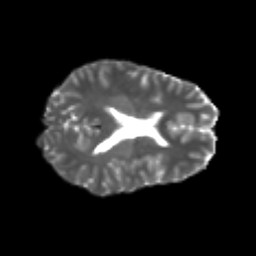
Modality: T2w
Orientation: axial
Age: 20
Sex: female
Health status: healthy
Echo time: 0.074 s